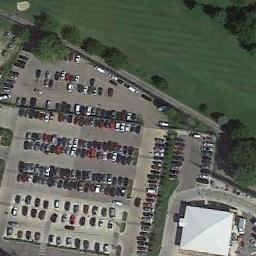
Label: parking_lot